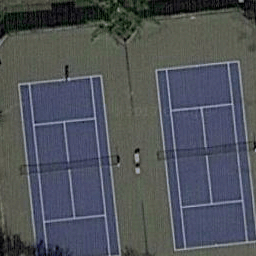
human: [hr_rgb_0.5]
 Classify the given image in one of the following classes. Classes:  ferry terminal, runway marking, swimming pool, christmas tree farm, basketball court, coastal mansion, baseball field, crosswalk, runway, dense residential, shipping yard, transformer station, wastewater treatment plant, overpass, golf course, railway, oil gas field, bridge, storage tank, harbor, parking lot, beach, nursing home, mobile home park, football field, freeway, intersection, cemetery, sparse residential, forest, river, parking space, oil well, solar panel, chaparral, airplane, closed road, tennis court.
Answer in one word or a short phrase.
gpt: tennis court